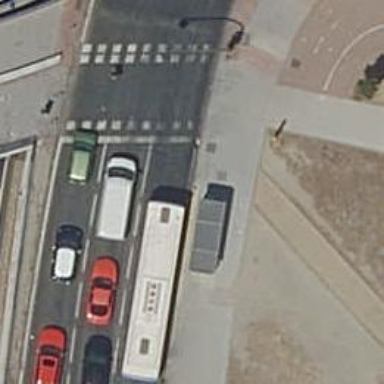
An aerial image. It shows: Bus stop with sheltered platform for public transport.